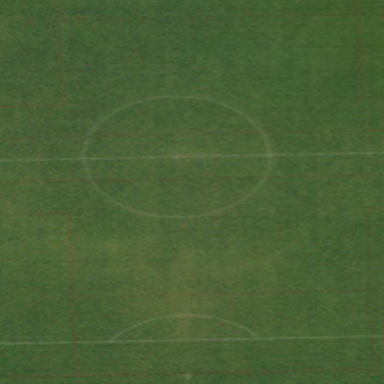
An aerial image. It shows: Soccer pitch for leisure land activities.